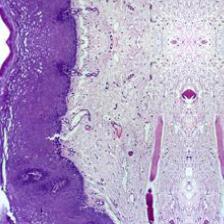
Diagnosis: Normal